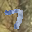
Label: 7